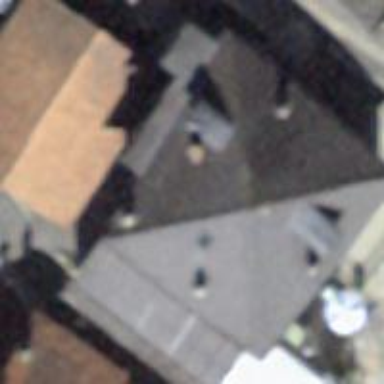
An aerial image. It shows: Restaurant.